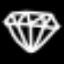
Label: diamond